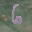
Label: 6